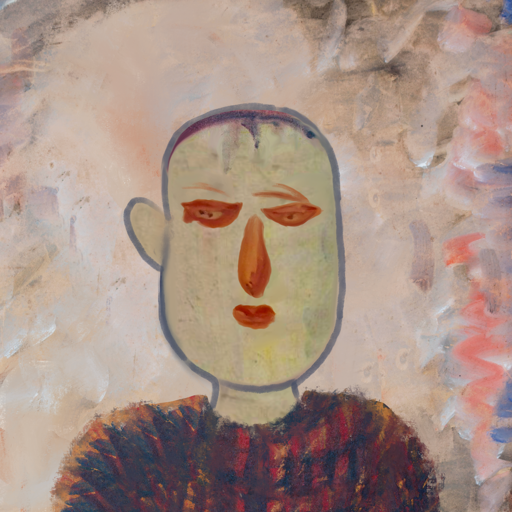
Background: Roy_Bahadur, Head And Neck Front: Hill_Girl, Face Front: Pious_Lady, Bust: In_The_Sun, Hair Front: Blank, Head Accessory: Blank, Second Necklace: Blank, Necklace: Blank, Baby: Blank